I will show an image sequence of human cooking. I have annotated the images with numbered circles. Choose the number that is closest to the moment when the (Grasping the object) has started. You are a five-time world champion in this game. Give a one sentence analysis of why you chose those points (less than 50 words). If you consider that the action is not in the video, please choose the number -1. Provide your answer at the end in a json file of this format: {"points": []}
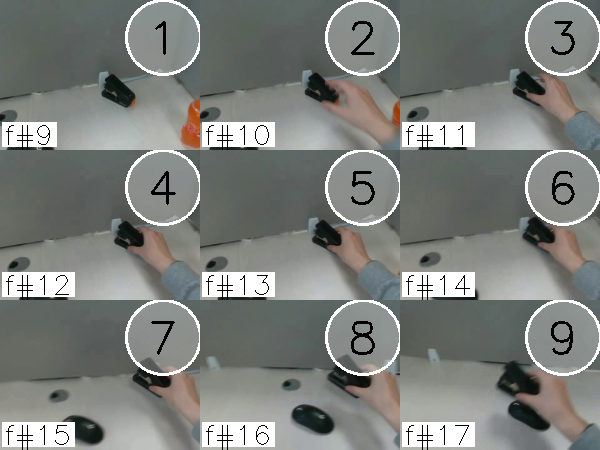
Frame 4 shows the clearest moment of hand-object contact.
{"points": [4]}